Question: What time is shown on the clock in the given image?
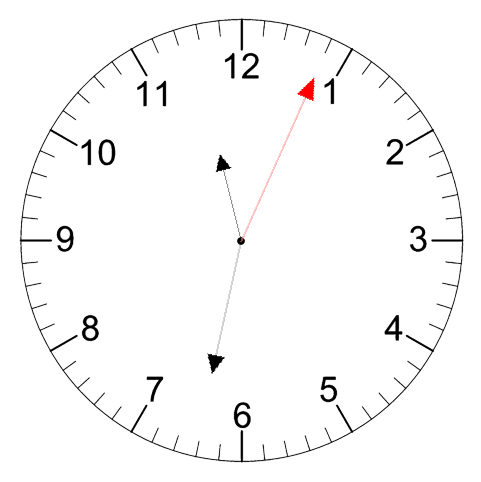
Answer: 11:32:04